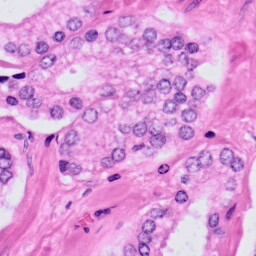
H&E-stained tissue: Prostate